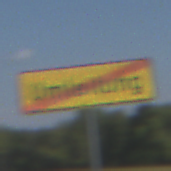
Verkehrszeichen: EndeDerUmleitungsankuendigung
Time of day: Midday
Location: Outdoor (Nature)
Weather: Clear
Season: NotSpecified
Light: Natural